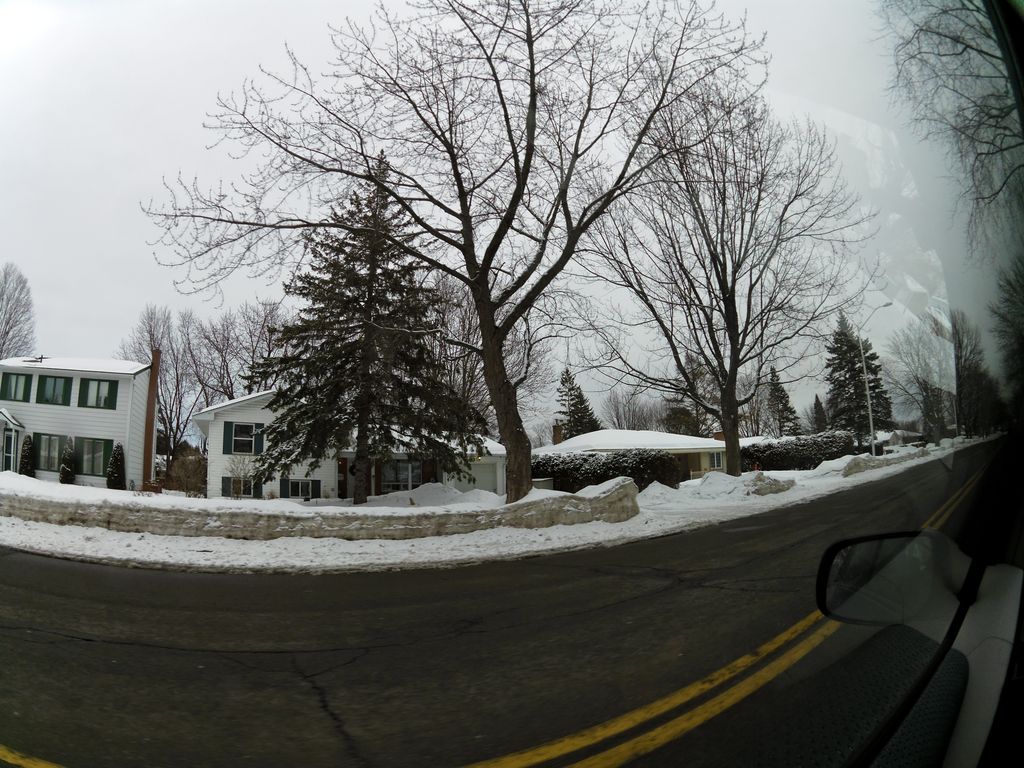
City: ottawa-gatineau